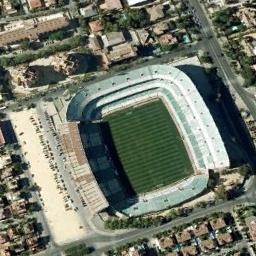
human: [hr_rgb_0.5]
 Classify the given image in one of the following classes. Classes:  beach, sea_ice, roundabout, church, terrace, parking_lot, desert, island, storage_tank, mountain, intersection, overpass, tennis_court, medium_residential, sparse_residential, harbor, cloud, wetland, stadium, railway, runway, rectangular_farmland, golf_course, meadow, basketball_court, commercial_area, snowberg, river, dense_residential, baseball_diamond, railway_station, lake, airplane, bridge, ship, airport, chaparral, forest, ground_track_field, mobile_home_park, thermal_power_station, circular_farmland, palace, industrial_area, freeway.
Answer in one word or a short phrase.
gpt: stadium